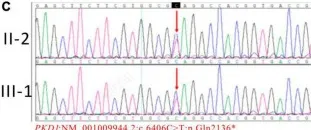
Pedigree diagram, sequencing and abdominal CT scan result of proband C. (D) Abdominal CT scan performed in proband C at 55y showed enlarged bilateral kidneys with kidney cysts. The kidney cysts is indicated by a red arrow.
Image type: electrography (ekg)